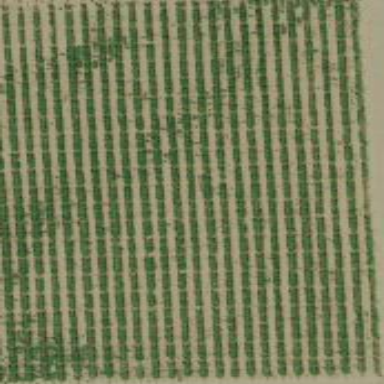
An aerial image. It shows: Orchard.